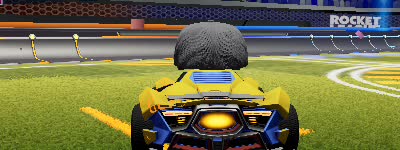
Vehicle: werewolf